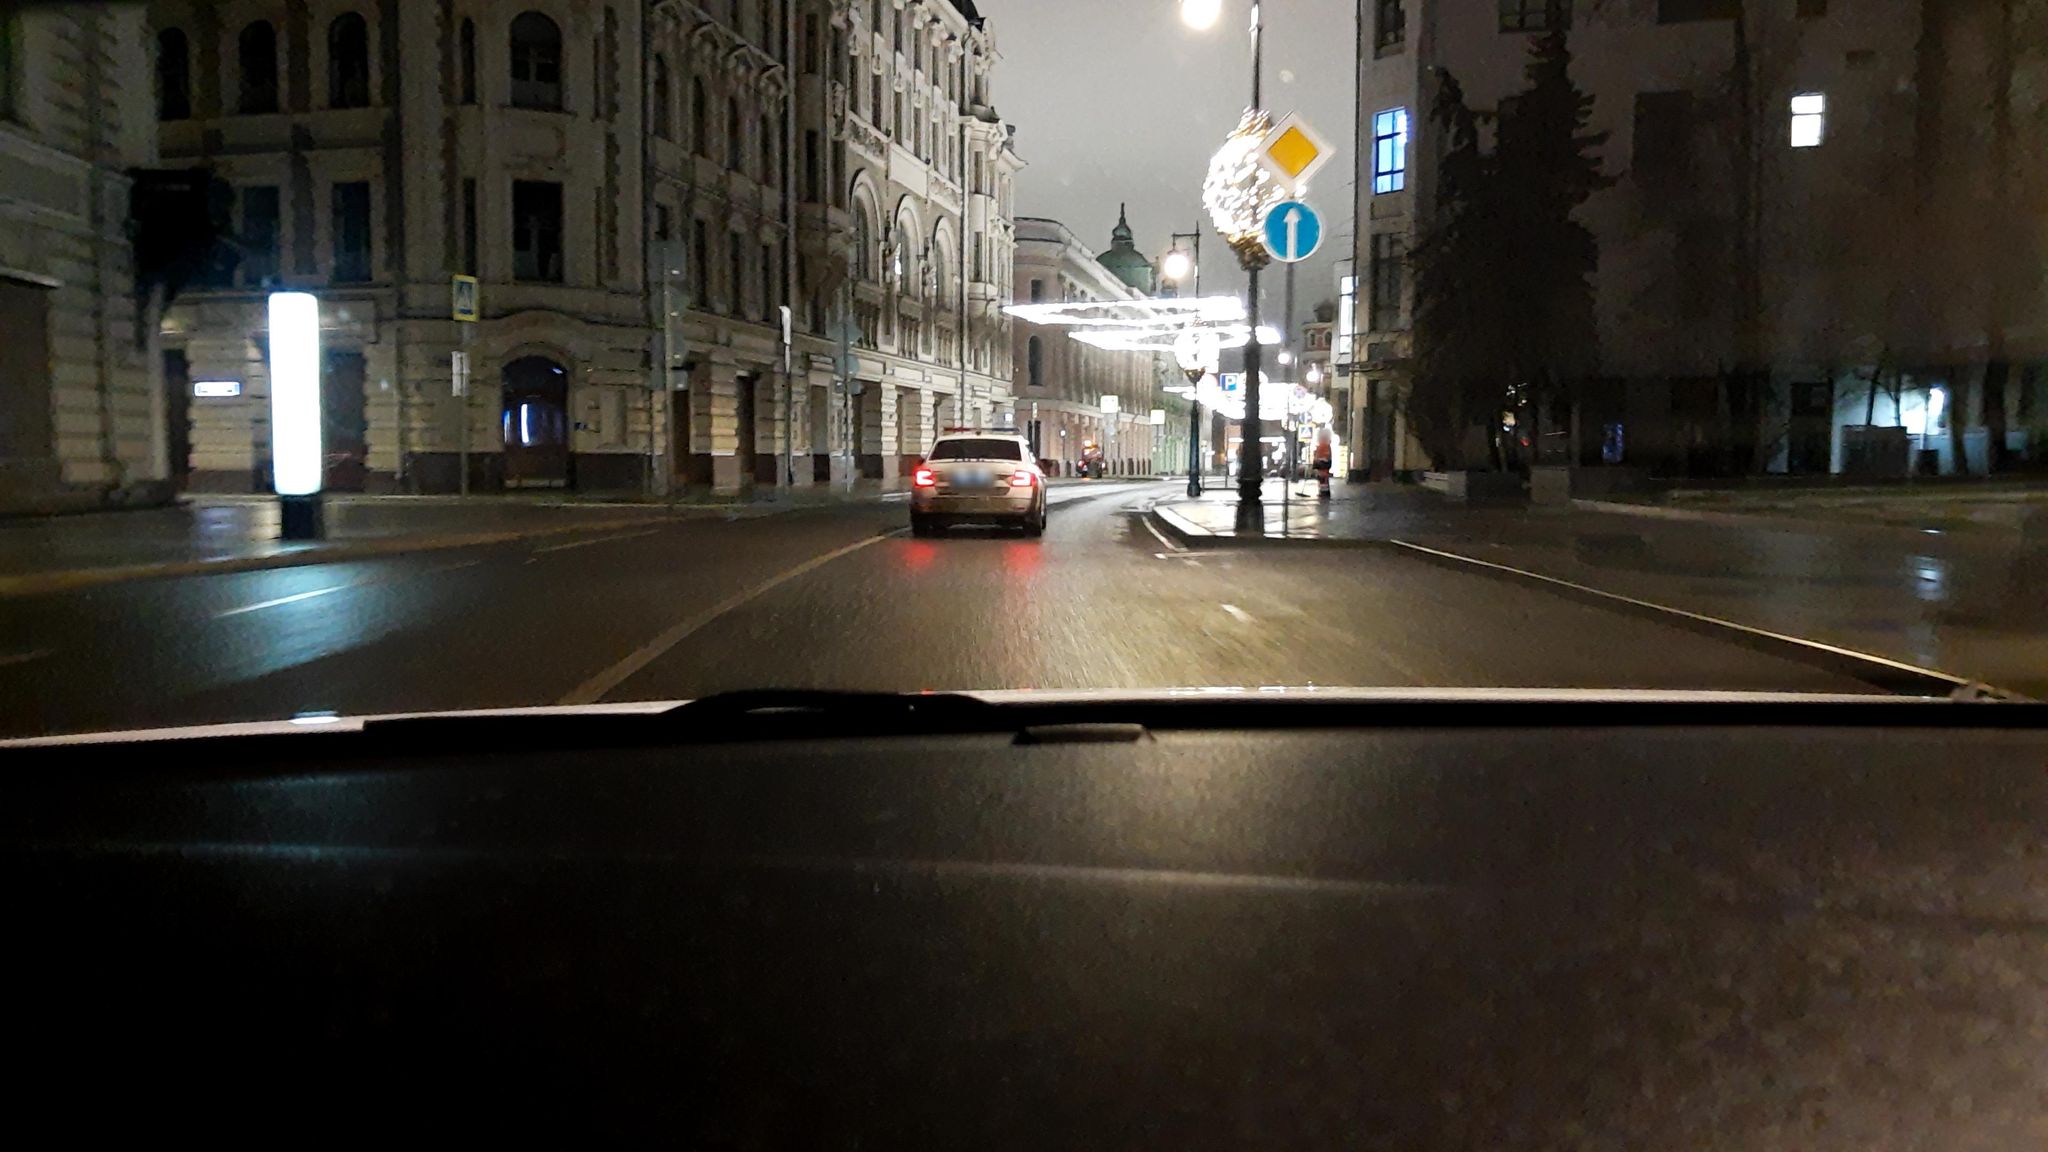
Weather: clear
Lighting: night
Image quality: slightly poor
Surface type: driving surface
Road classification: footway
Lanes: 4
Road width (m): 4
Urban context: urban centre
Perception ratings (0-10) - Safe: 1.12, Lively: 7.81, Beautiful: 4.12, Boring: 1.06, Depressing: 3.55, Wealthy: 7.73